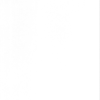
Label: dusty